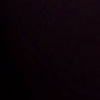
Label: space